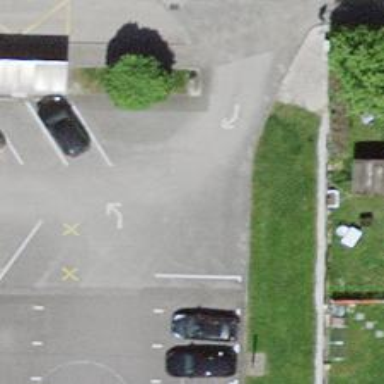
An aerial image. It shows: Road serving as parking aisle.